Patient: sex F, age 70
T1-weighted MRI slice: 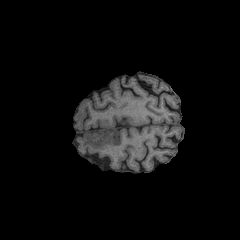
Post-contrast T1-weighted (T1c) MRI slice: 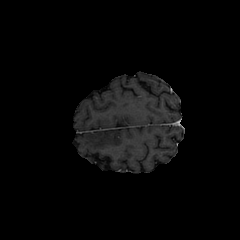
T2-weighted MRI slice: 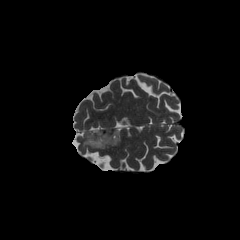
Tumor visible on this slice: yes
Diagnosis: Oligodendroglioma, IDH-mutant, 1p/19q-codeleted
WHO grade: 2